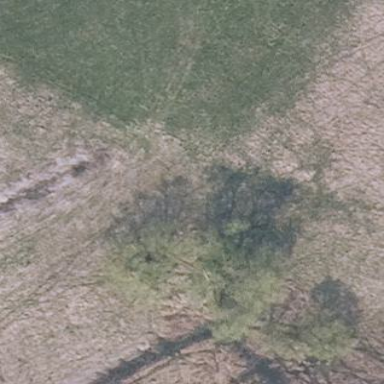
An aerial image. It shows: Patch of scrub vegetation.